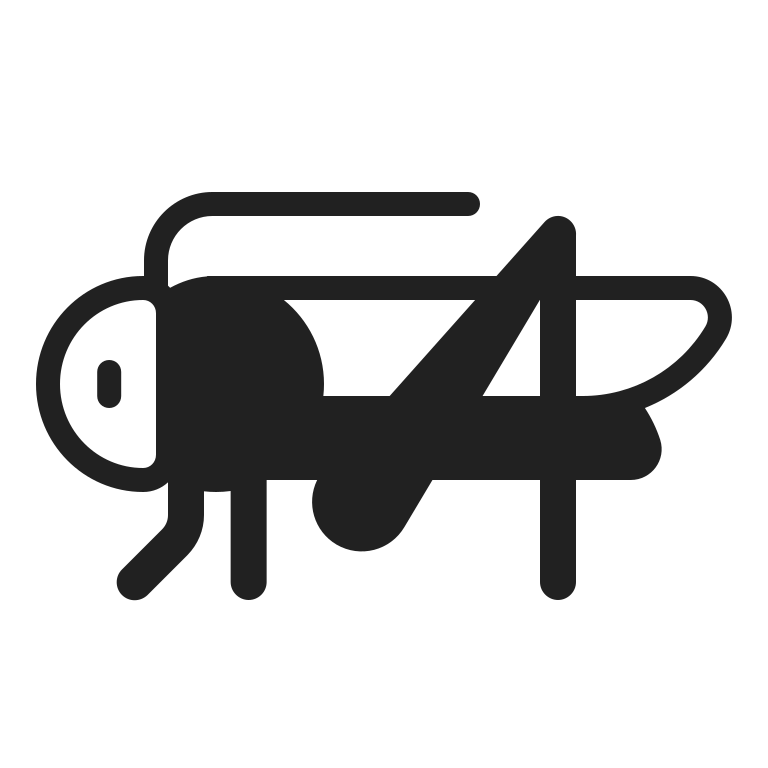
cricket high contrast